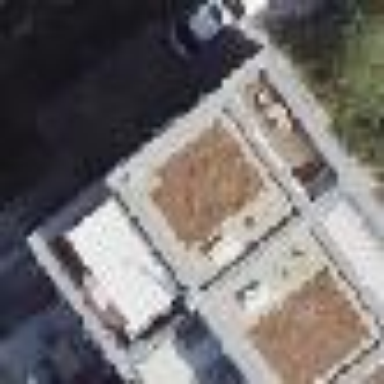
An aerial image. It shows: Brown house with flat roof.